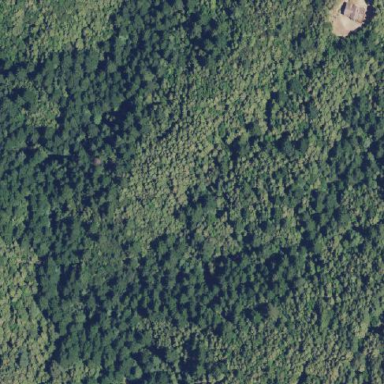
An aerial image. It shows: Forest area primarily used for timber production.